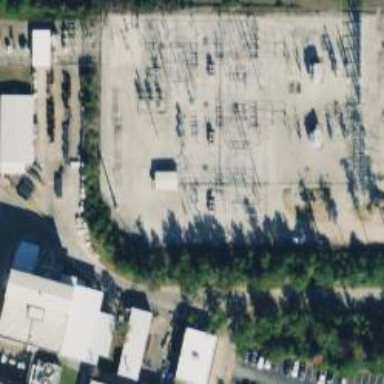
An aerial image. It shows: Switch for power supply.